Question: I use the following event to call when the application will close in Internet Explorer.It was work Fine that means it will call when i close IE browser Tab.And
My problem is if I close the window I receive the message from Webpage,I receive the 'False' statement with that message.If I remove the return false statement in this function I didn't
access the function.How to hide the False statement from the Msg Box?

'''
window.onbeforeunload = function(event)
{
if($.browser.msie)
{
alert('Test');
return false;
}
}
'''
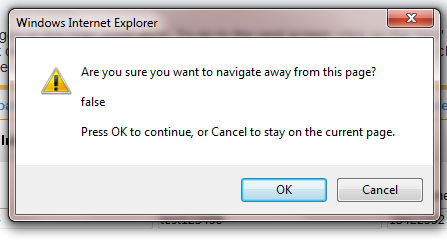
Answer: Try this:
'''
window.onbeforeunload = function(event)
{
if($.browser.msie)
{
alert('Test');
return "";
}
}
'''